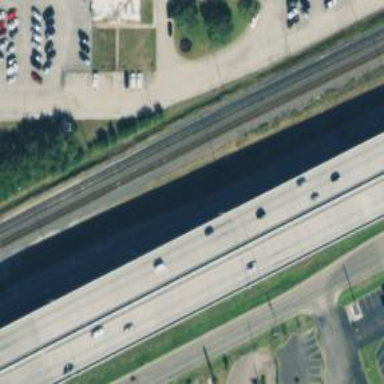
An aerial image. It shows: Trunk link highway.